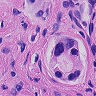
Metastatic tissue present: yes